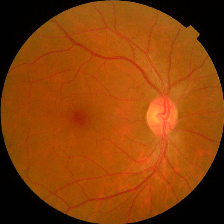
Diabetic retinopathy grade: No DR